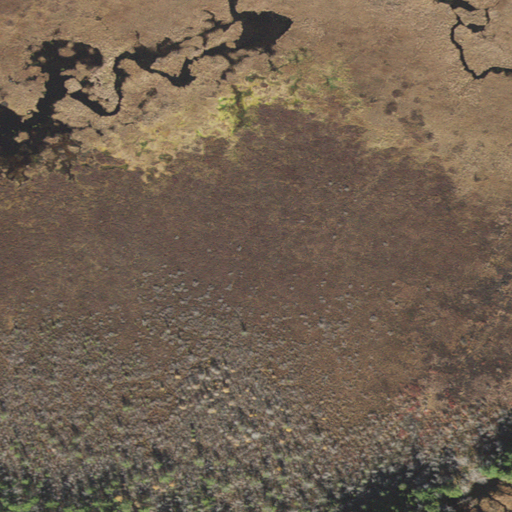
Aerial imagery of plain(s) in Massachusetts named Sears Meadow containing woody wetlands, herbaceous wetlands, and evergreen forest